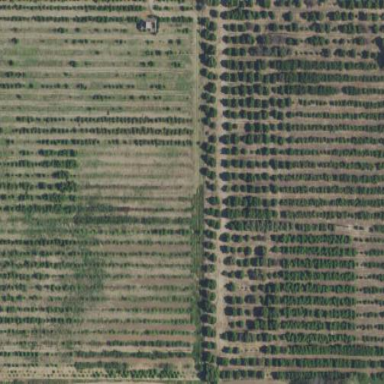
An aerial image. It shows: Orange orchard with rows of orange trees.